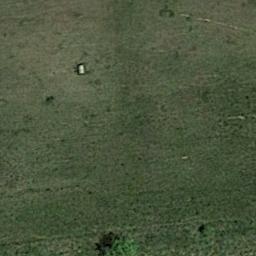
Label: meadow